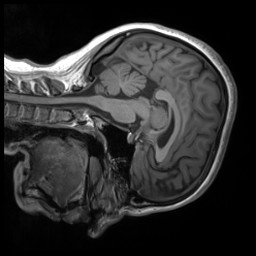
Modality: T1w
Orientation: sagittal
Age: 22
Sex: female
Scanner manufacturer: siemens
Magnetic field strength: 3 T
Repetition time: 1.8 s
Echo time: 0.00241 s